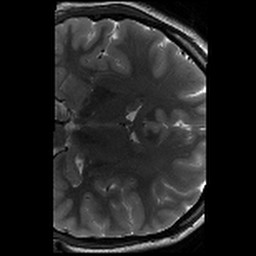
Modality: T2w
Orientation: coronal
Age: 23
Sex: female
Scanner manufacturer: siemens
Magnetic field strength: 3 T
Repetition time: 8.02 s
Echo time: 0.08 s